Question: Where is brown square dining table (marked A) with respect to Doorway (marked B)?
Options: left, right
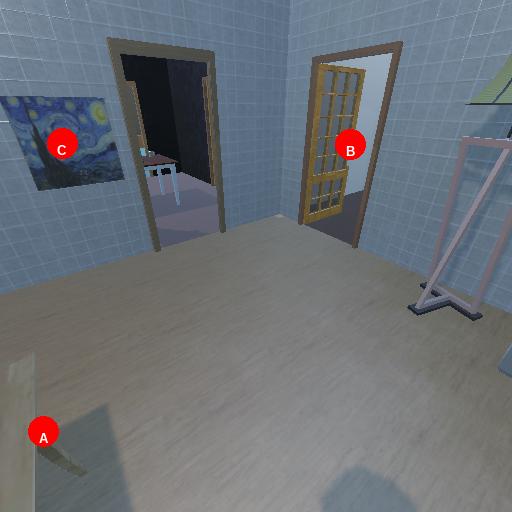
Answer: left